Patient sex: M
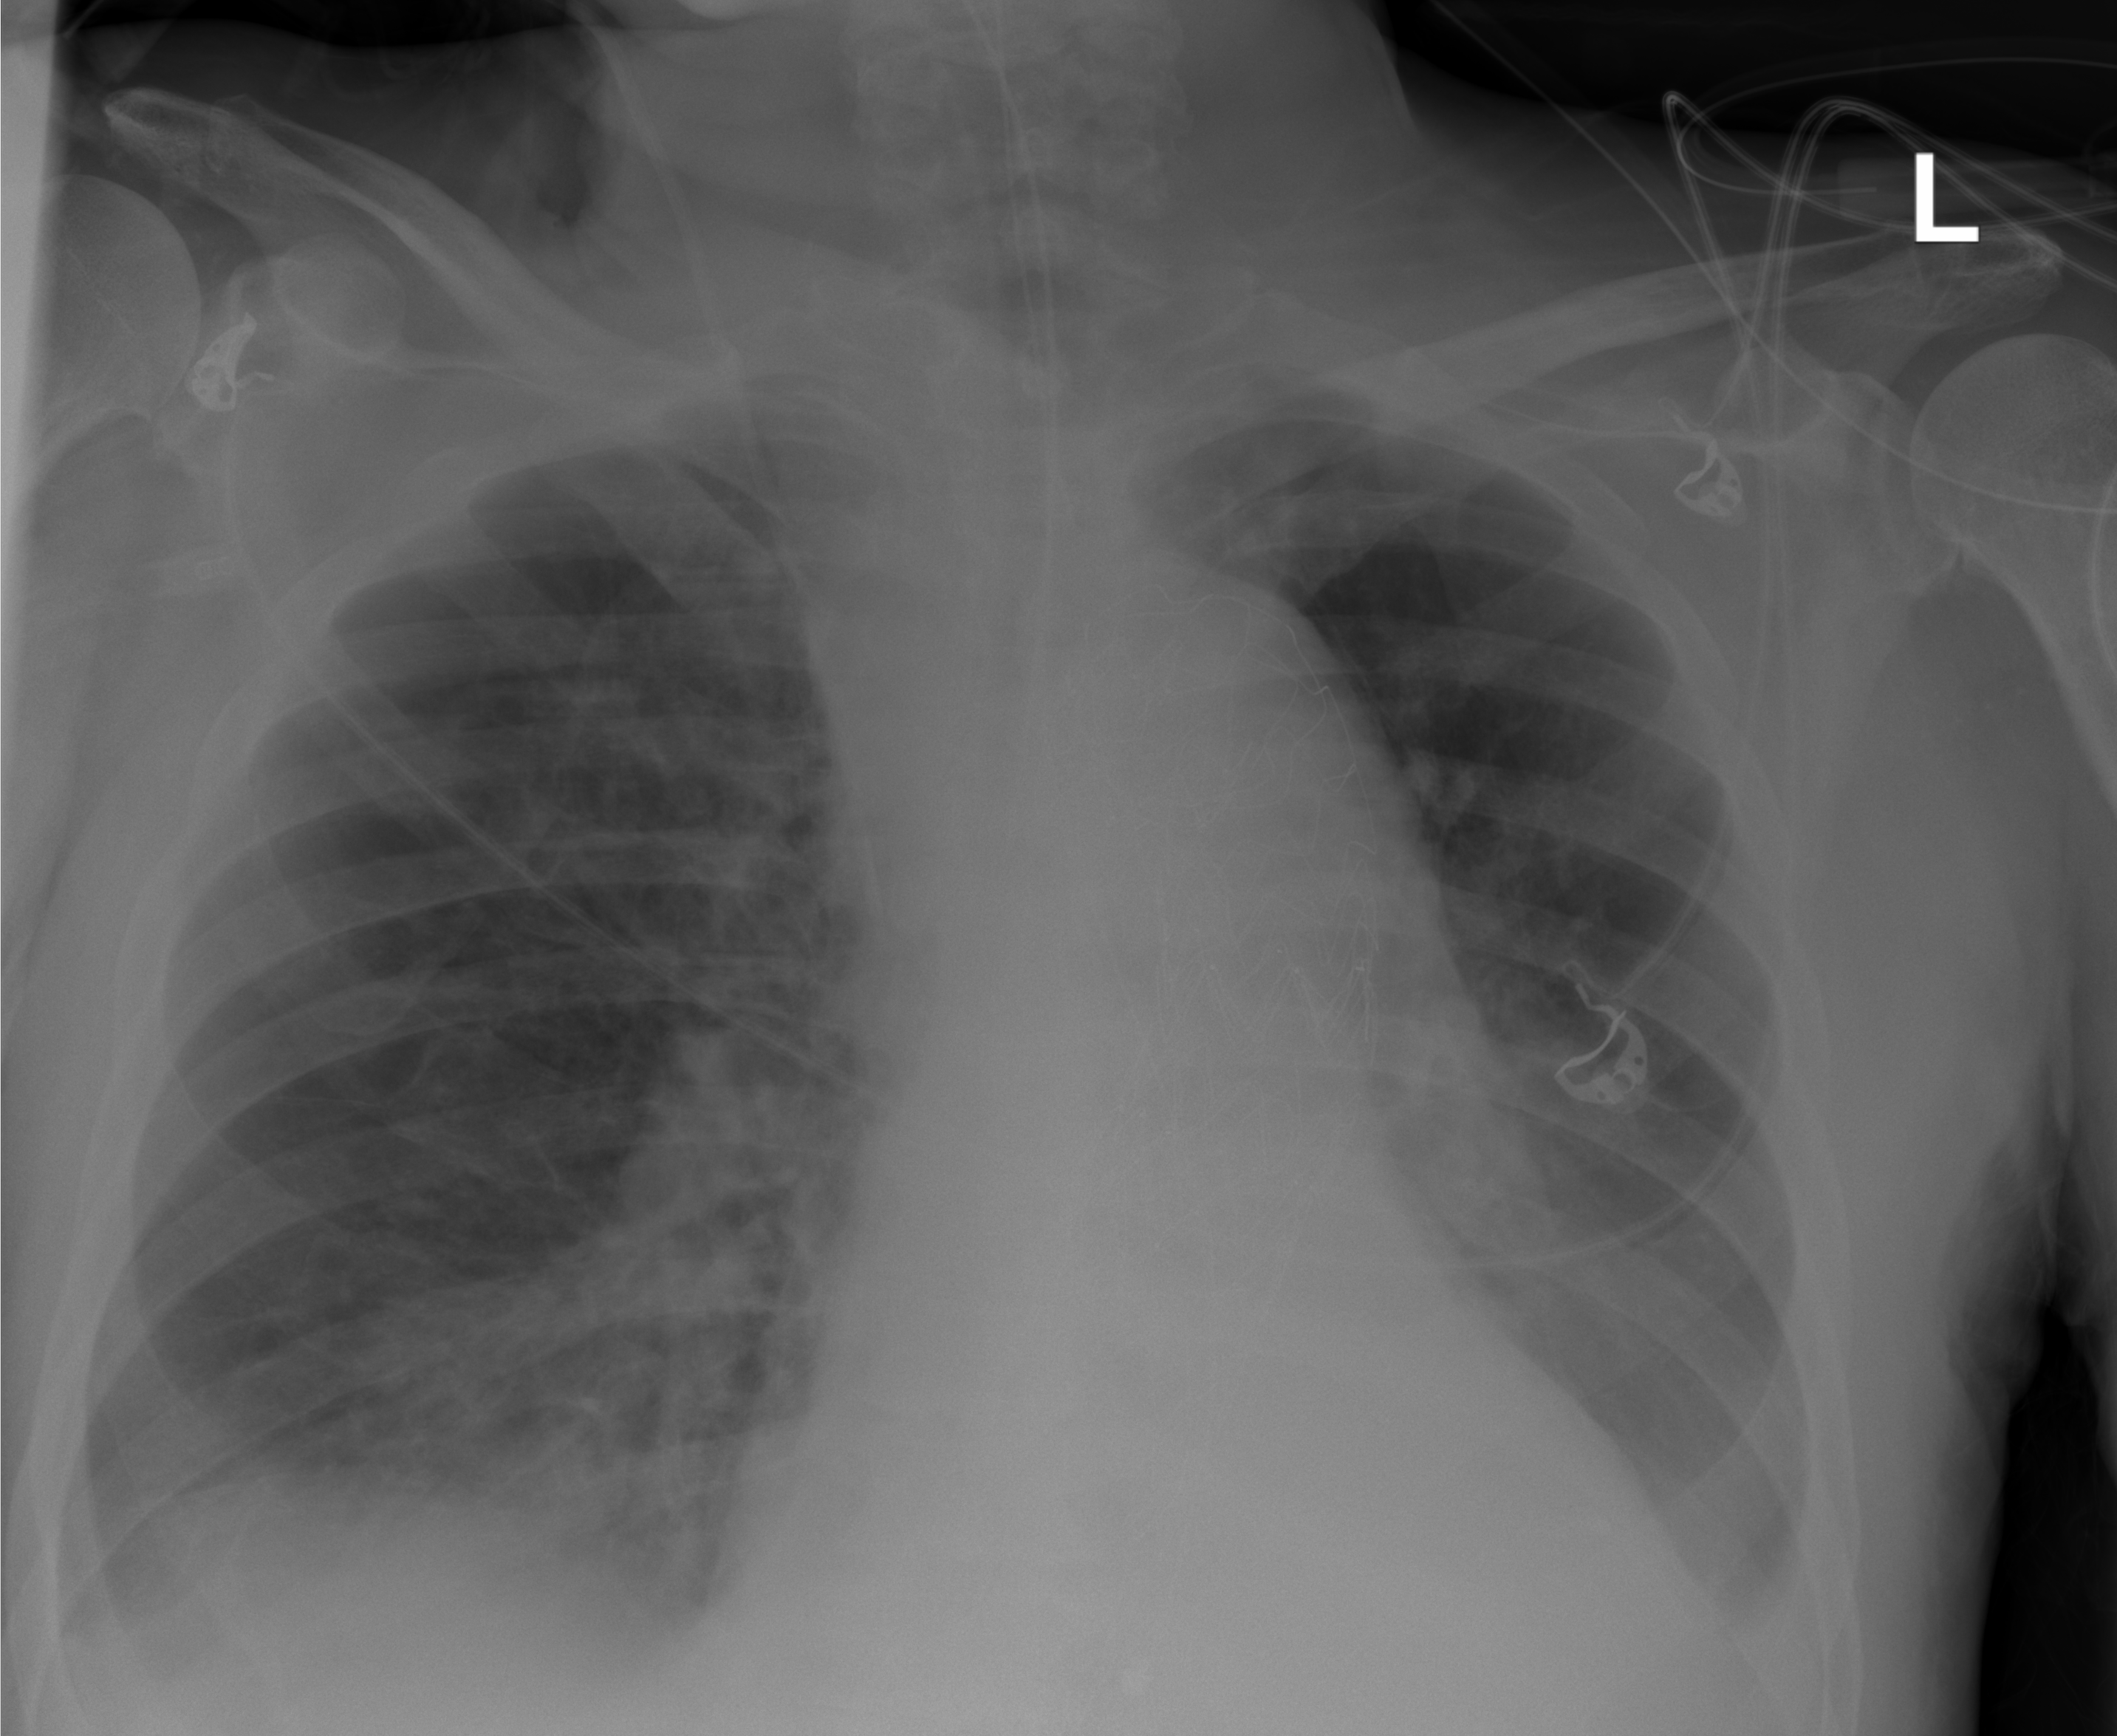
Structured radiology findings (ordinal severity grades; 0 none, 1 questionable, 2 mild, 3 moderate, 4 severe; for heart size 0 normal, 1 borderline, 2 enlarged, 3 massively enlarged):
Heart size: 2
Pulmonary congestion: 0
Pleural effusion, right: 1
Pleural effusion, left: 3
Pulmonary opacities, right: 2
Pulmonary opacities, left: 0
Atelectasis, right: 2
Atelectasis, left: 2